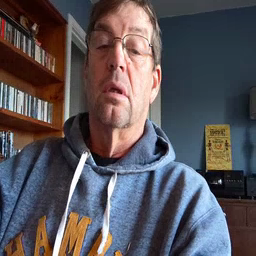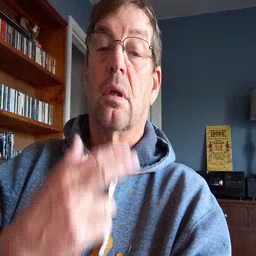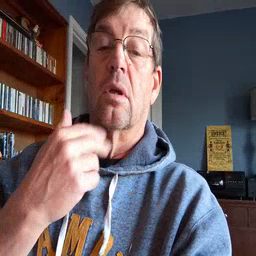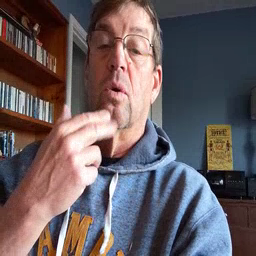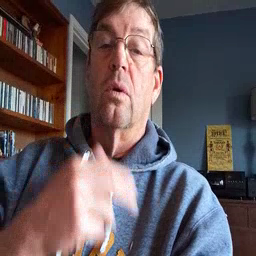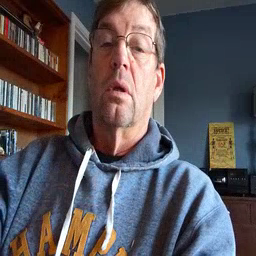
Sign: cute